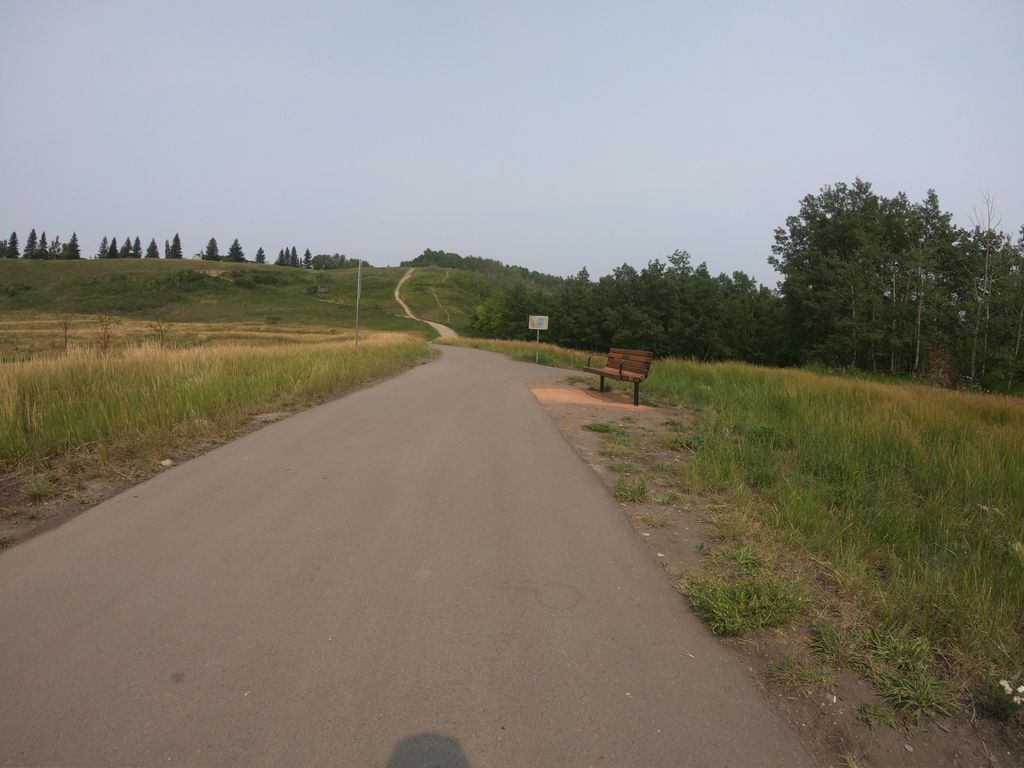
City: calgary